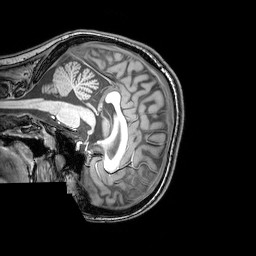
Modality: T1w
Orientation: sagittal
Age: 23
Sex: female
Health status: healthy
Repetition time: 0.081 s
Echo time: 0.037 s